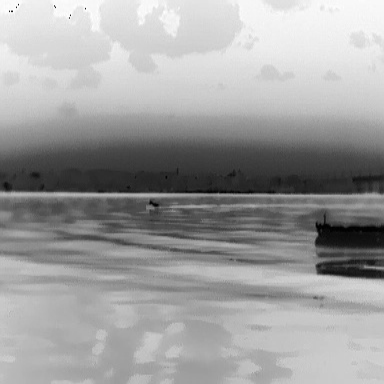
There is a warship in the infrared image.